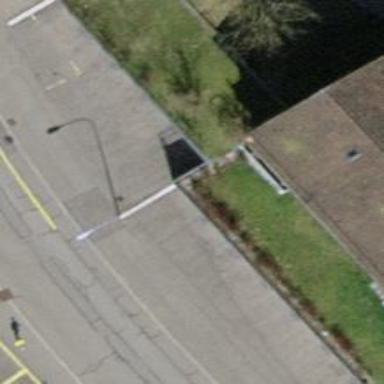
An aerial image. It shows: Group of garages.